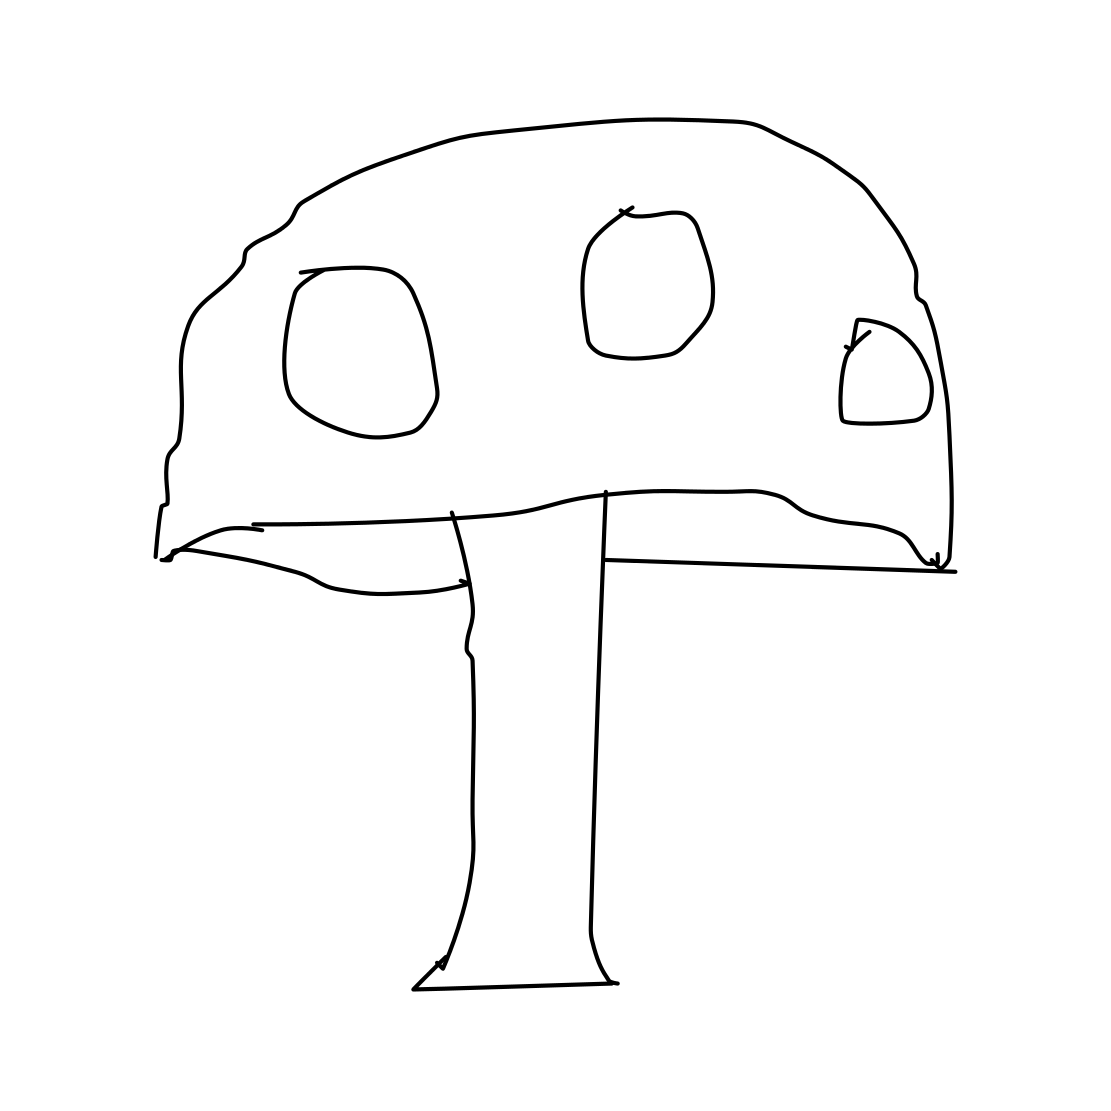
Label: mushroom